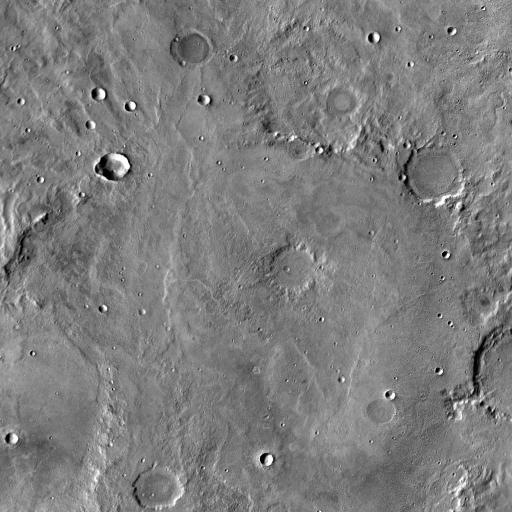
Crater classes present: Background, Other, Buried